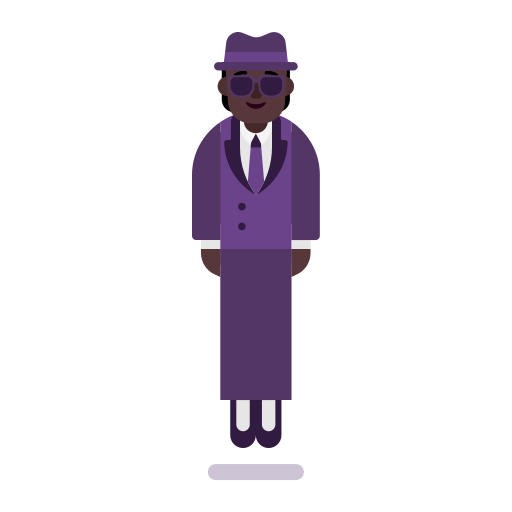
person in suit levitating flat dark